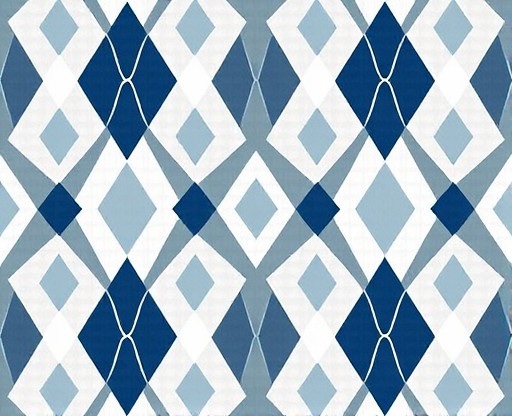
Category: Winter